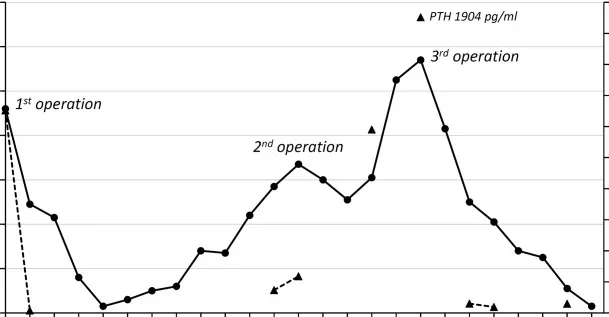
Serum calcium (mg/dl) and PTH levels (pg/mL) during the course of her illness.
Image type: pathology (masson_trichrome)